Field crop: tomato
Growth stage: 2
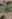
Species: solanum